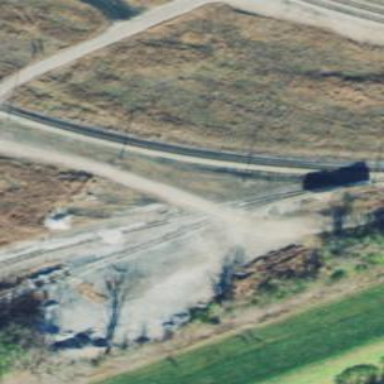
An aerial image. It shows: Disused railway yard.